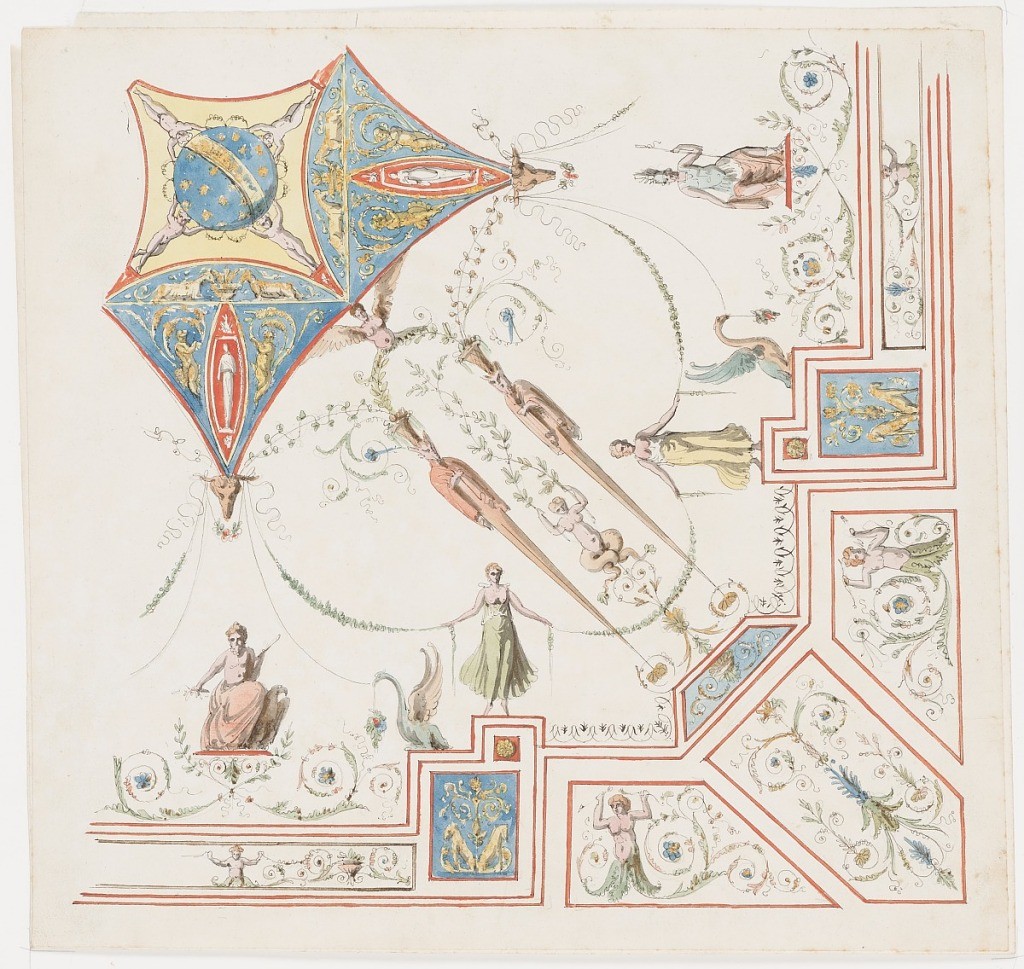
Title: Ceiling in Hadrian's Villa, near Tivoli
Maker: Luigi Rossini, Italian, 1790 – 1857
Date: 1820–40
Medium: Pen and black ink, brush and watercolor, gold paint, black chalk on paper
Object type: Drawing
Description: Design of a ceiling.  One quarter of the design is shown.  In the center is a tent cupola shown from below.  It is supported at four corners by bucrania and in the middle of the curved sides by winged female half-figures, who are on top of an arch which is supported by two satyr gaines.  In the center of the cupola is a panel with a sphere supported by four children.  A few grotesque motifs are in the remaining panels.  From the bucrania hang festoons, the other ends of which are held by women who stand near the geines.  Below the bucrania are sitting figures of gods; shown are Zeus and Ares.  Outside are framing panels of different shapes.